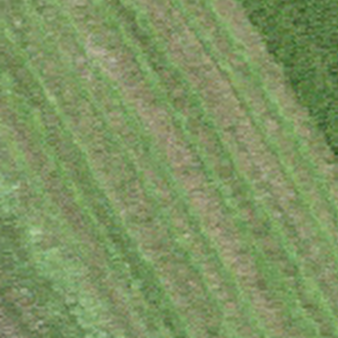
Label: other